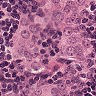
Metastatic tissue present: yes